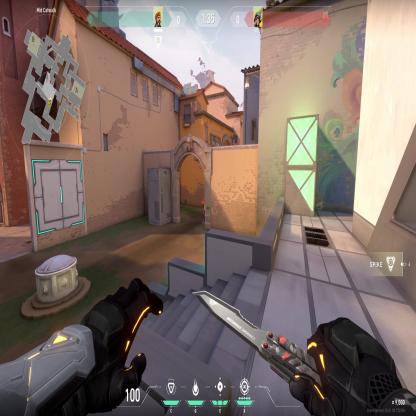
Label: enemy